如图，已知抛物线 \(y^2 = 2px\ (p>0)\) 的焦点 \(F\) 到准线的距离为 2，过点 \(F\) 的直线交抛物线于 \(A,B\) 两点，点 \(C\) 在抛物线上，使得 \(\triangle ABC\) 的重心 \(G\) 在 \(x\) 轴上，直线 \(AC\) 交 \(x\) 轴于点 \(Q\)，且 \(Q\) 在点 \(F\) 的右侧。记 \(\triangle AFG\)、\(\triangle CQG\) 面积分别为 \(S_1\)、\(S_2\)。

\vspace{1em}
\noindent
(1) 求抛物线的标准方程；
\vspace{1em}
\noindent
(2) 若直线 \(AB\) 的斜率为 \(\frac{\sqrt{3}}{3}\)，求以线段 \(AB\) 为直径的圆的面积；
\vspace{1em}
\noindent
(3) 求 \(\frac{S_1}{S_2}\) 的最小值及此时点 \(G\) 的坐标。
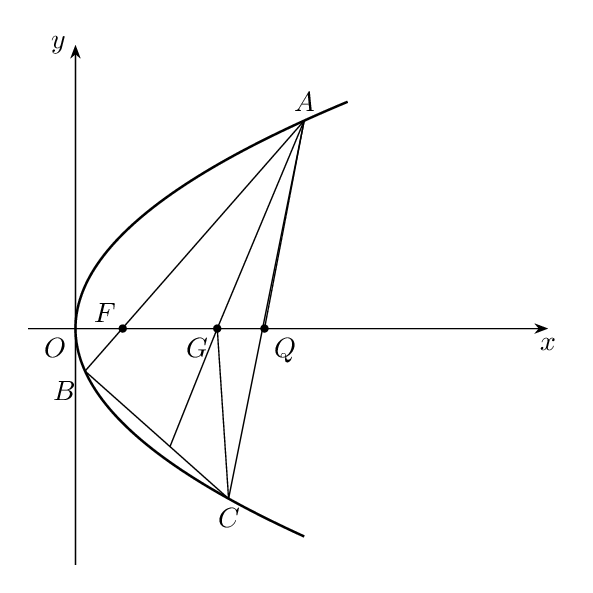
【解答】
\noindent
【详解】(1) 依题意由焦点 \(F\) 到准线的距离为 2 可知 \(p = 2\)，
所以抛物线的标准方程为 \(y^2 = 4x\)。

---

(2) 由 (1) 可知 \(F(1,0)\)，设 \(A(x_1,y_1)\)，\(B(x_2,y_2)\)。
易知直线 \(AB\) 的方程为 \(y = \frac{\sqrt{3}}{3}(x - 1)\)。

联立 \(\begin{cases} y = \frac{\sqrt{3}}{3}(x - 1) \\ y^2 = 4x \end{cases}\)，整理可得 \(x^2 - 14x + 1 = 0\)，
所以 \(x_1 + x_2 = 14\)，\(x_1x_2 = 1\)。

因此可得 \(AB = AF + BF = x_1 + 1 + x_2 + 1 = 16\)，
即以线段 \(AB\) 为直径的圆直径为 16，可得圆面积 \(64\pi\)。

---

(3) 设 \(A(t^2, 2t)\)，\(B(x_2,y_2)\)，\(C(x_3,y_3)\)，重心 \(G(x_G,y_G)\)。
令 \(y_A = 2t\)，\(t \neq 0\)，则 \(x_A = t^2\)。

由于直线 \(AB\) 过 \(F\)，故直线 \(AB\) 方程为 \(x = \frac{t^2 - 1}{2t}y + 1\)，
代入 \(y^2 = 4x\)，得 \(y^2 - \frac{2(t^2 - 1)}{t}y - 4 = 0\)，故 \(2ty_2 = -4\)，即 \(y_2 = -\frac{2}{t}\)，
所以 \(B\left(\frac{1}{t^2}, -\frac{2}{t}\right)\)。

又由于 \(x_G = \frac{1}{3}(x_A + x_B + x_C)\)，\(y_G = \frac{1}{3}(y_A + y_B + y_C)\) 及重心 \(G\) 在 \(x\) 轴上，故 \(2t - \frac{2}{t} + y_C = 0\)，

得 \(C\left(\left(\frac{1}{t} - t\right)^2, 2\left(\frac{1}{t} - t\right)\right)\)，\(G\left(\frac{2t^4 - 2t^2 + 2}{3t^2}, 0\right)\)。

所以直线 \(AC\) 方程为 \(y - 2t = 2t(x - t^2)\)，得 \(Q(t^2 - 1, 0)\)。
由于 \(Q\) 在焦点 \(F\) 的右侧，故 \(t^2 > 2\)。

从而
\[
\frac{S_1}{S_2} = \frac{\frac{1}{2}|FG| \cdot |y_A|}{\frac{1}{2}|QG| \cdot |y_C|} = \frac{\left| \frac{2t^4 - 2t^2 + 2}{3t^2} - 1 \right| \cdot |2t|}{\left| t^2 - 1 - \frac{2t^4 - 2t^2 + 2}{3t^2} \right| \cdot \left| \frac{2}{t} - 2t \right|} = \frac{2t^4 - t^2}{t^4 - 1} = 2 - \frac{t^2 - 2}{t^4 - 1}.
\]

令 \(m = t^2 - 2\)，则 \(m > 0\)，
可得
\[
\frac{S_1}{S_2} = 2 - \frac{m}{m^2 + 4m + 3} = 2 - \frac{1}{m + \frac{3}{m} + 4} \geq 2 - \frac{1}{2\sqrt{m \cdot \frac{3}{m}} + 4} = 1 + \frac{\sqrt{3}}{2}.
\]

当 \(m = \sqrt{3}\) 时，\(\frac{S_1}{S_2}\) 取得最小值 \(1 + \frac{\sqrt{3}}{2}\)，此时 \(G(2,0)\)。